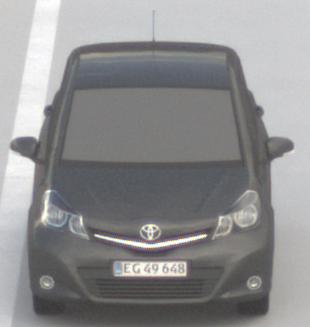
Make: Toyota
Model: Yaris 1.0
Detailed model: Yaris (XP9)
Model produced from: 2009/01
Model produced until: 2010/10
Doors: 3
Color: gray
Road condition: dry road
Daytime: morning or afternoon
Contrast: low contrast